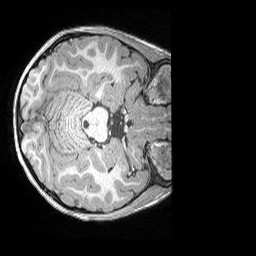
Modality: T1w
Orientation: axial
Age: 6
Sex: male
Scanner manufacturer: siemens
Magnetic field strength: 3 T
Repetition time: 2.53 s
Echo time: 0.00164 s